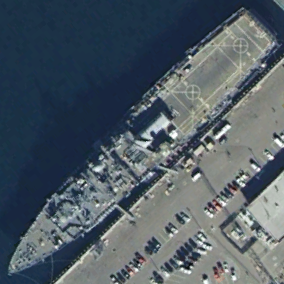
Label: combat